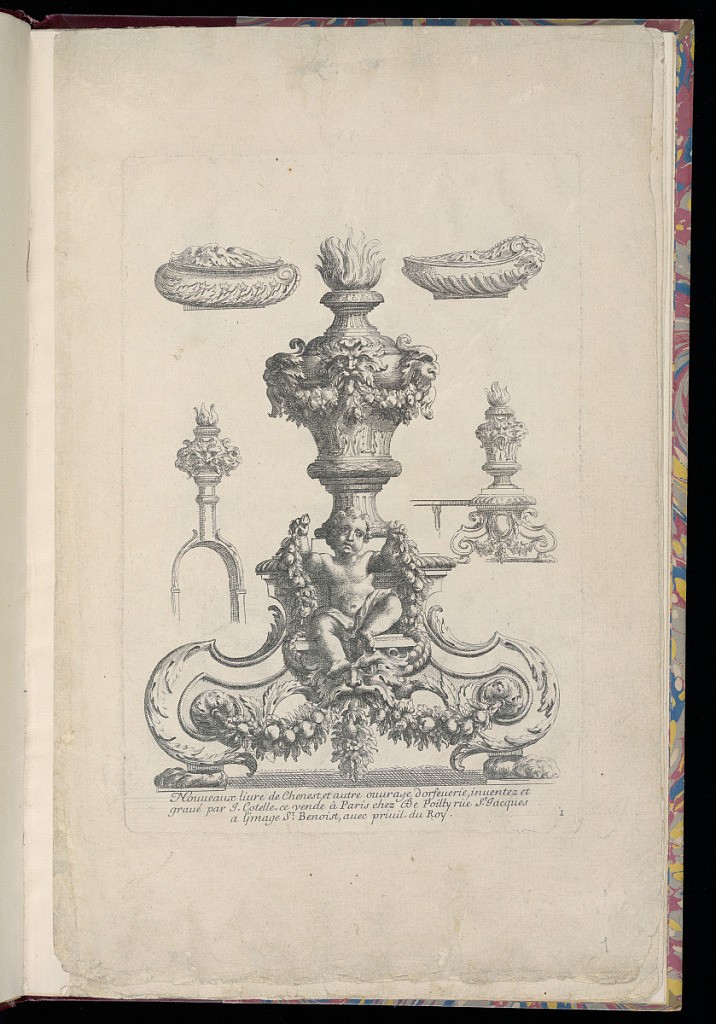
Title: Title Page
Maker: Jean Cotelle, French, 1607–1676
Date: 1622-1676
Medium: Etching on laid paper
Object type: Print
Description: Design for andiron with a putto and garlands on the foot, and an urn decorated with mask in the upper part. Around the andiron are profile views of the andirons, two bowls with lids, and a fire tong.